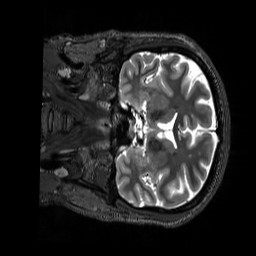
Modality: T2w
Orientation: coronal
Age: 38
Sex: female
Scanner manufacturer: siemens
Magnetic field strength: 3 T
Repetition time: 3.2 s
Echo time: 0.728 s